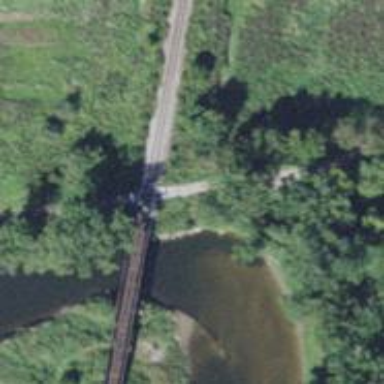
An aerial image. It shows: Railway bridge.